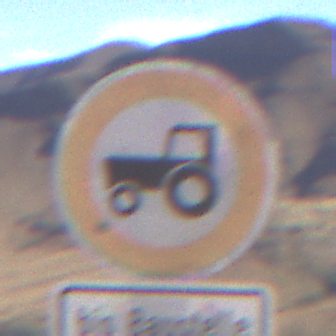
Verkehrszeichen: VerbotKraftfahrzeugeZuegeNichtSchneller25
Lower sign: SonstigeFahrzeugePersonengruppenFrei2
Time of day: Midday
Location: Outdoor (Nature)
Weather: Clear
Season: NotSpecified
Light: Natural